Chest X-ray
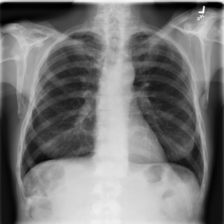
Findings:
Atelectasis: negative
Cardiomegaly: negative
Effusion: negative
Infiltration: negative
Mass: negative
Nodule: positive
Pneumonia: negative
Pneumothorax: negative
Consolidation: negative
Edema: negative
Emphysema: negative
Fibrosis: negative
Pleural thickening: negative
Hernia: negative